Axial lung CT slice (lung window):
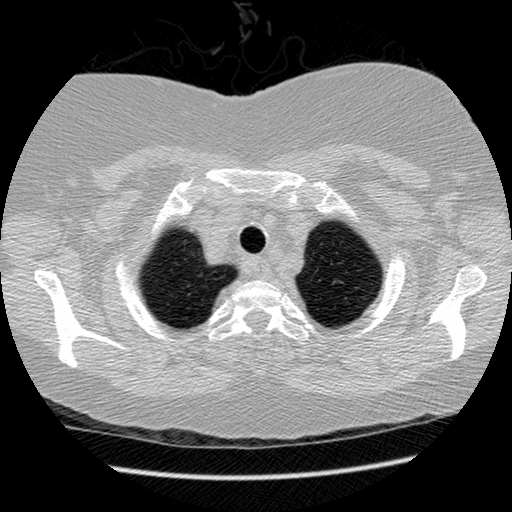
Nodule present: no